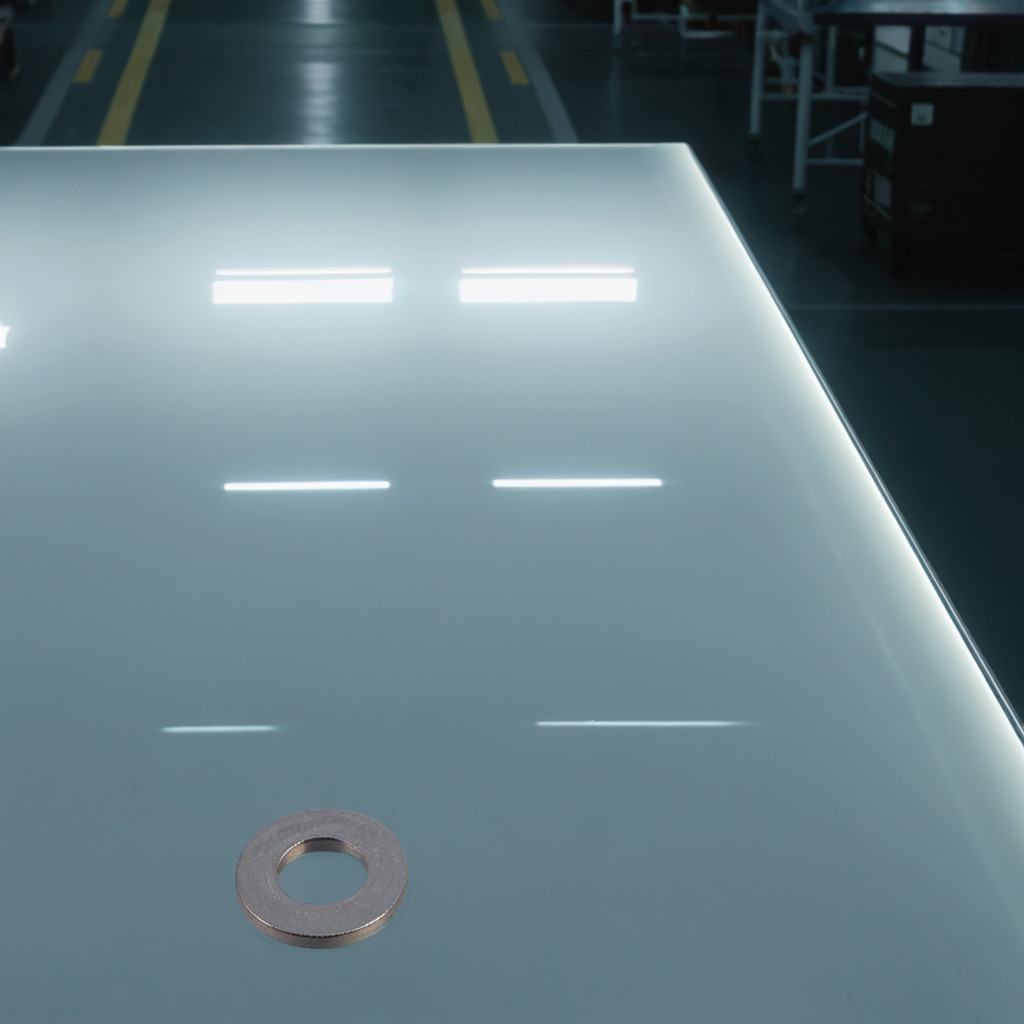
A flat metal washer is lying on a high-gloss table in a ship maintenance bay industrial lighting.